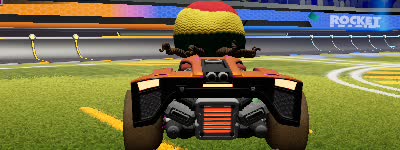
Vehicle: breakout